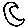
Label: moon